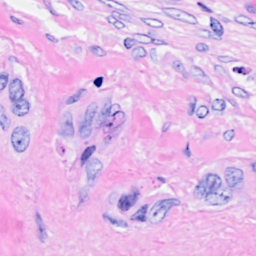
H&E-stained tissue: Breast